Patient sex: M
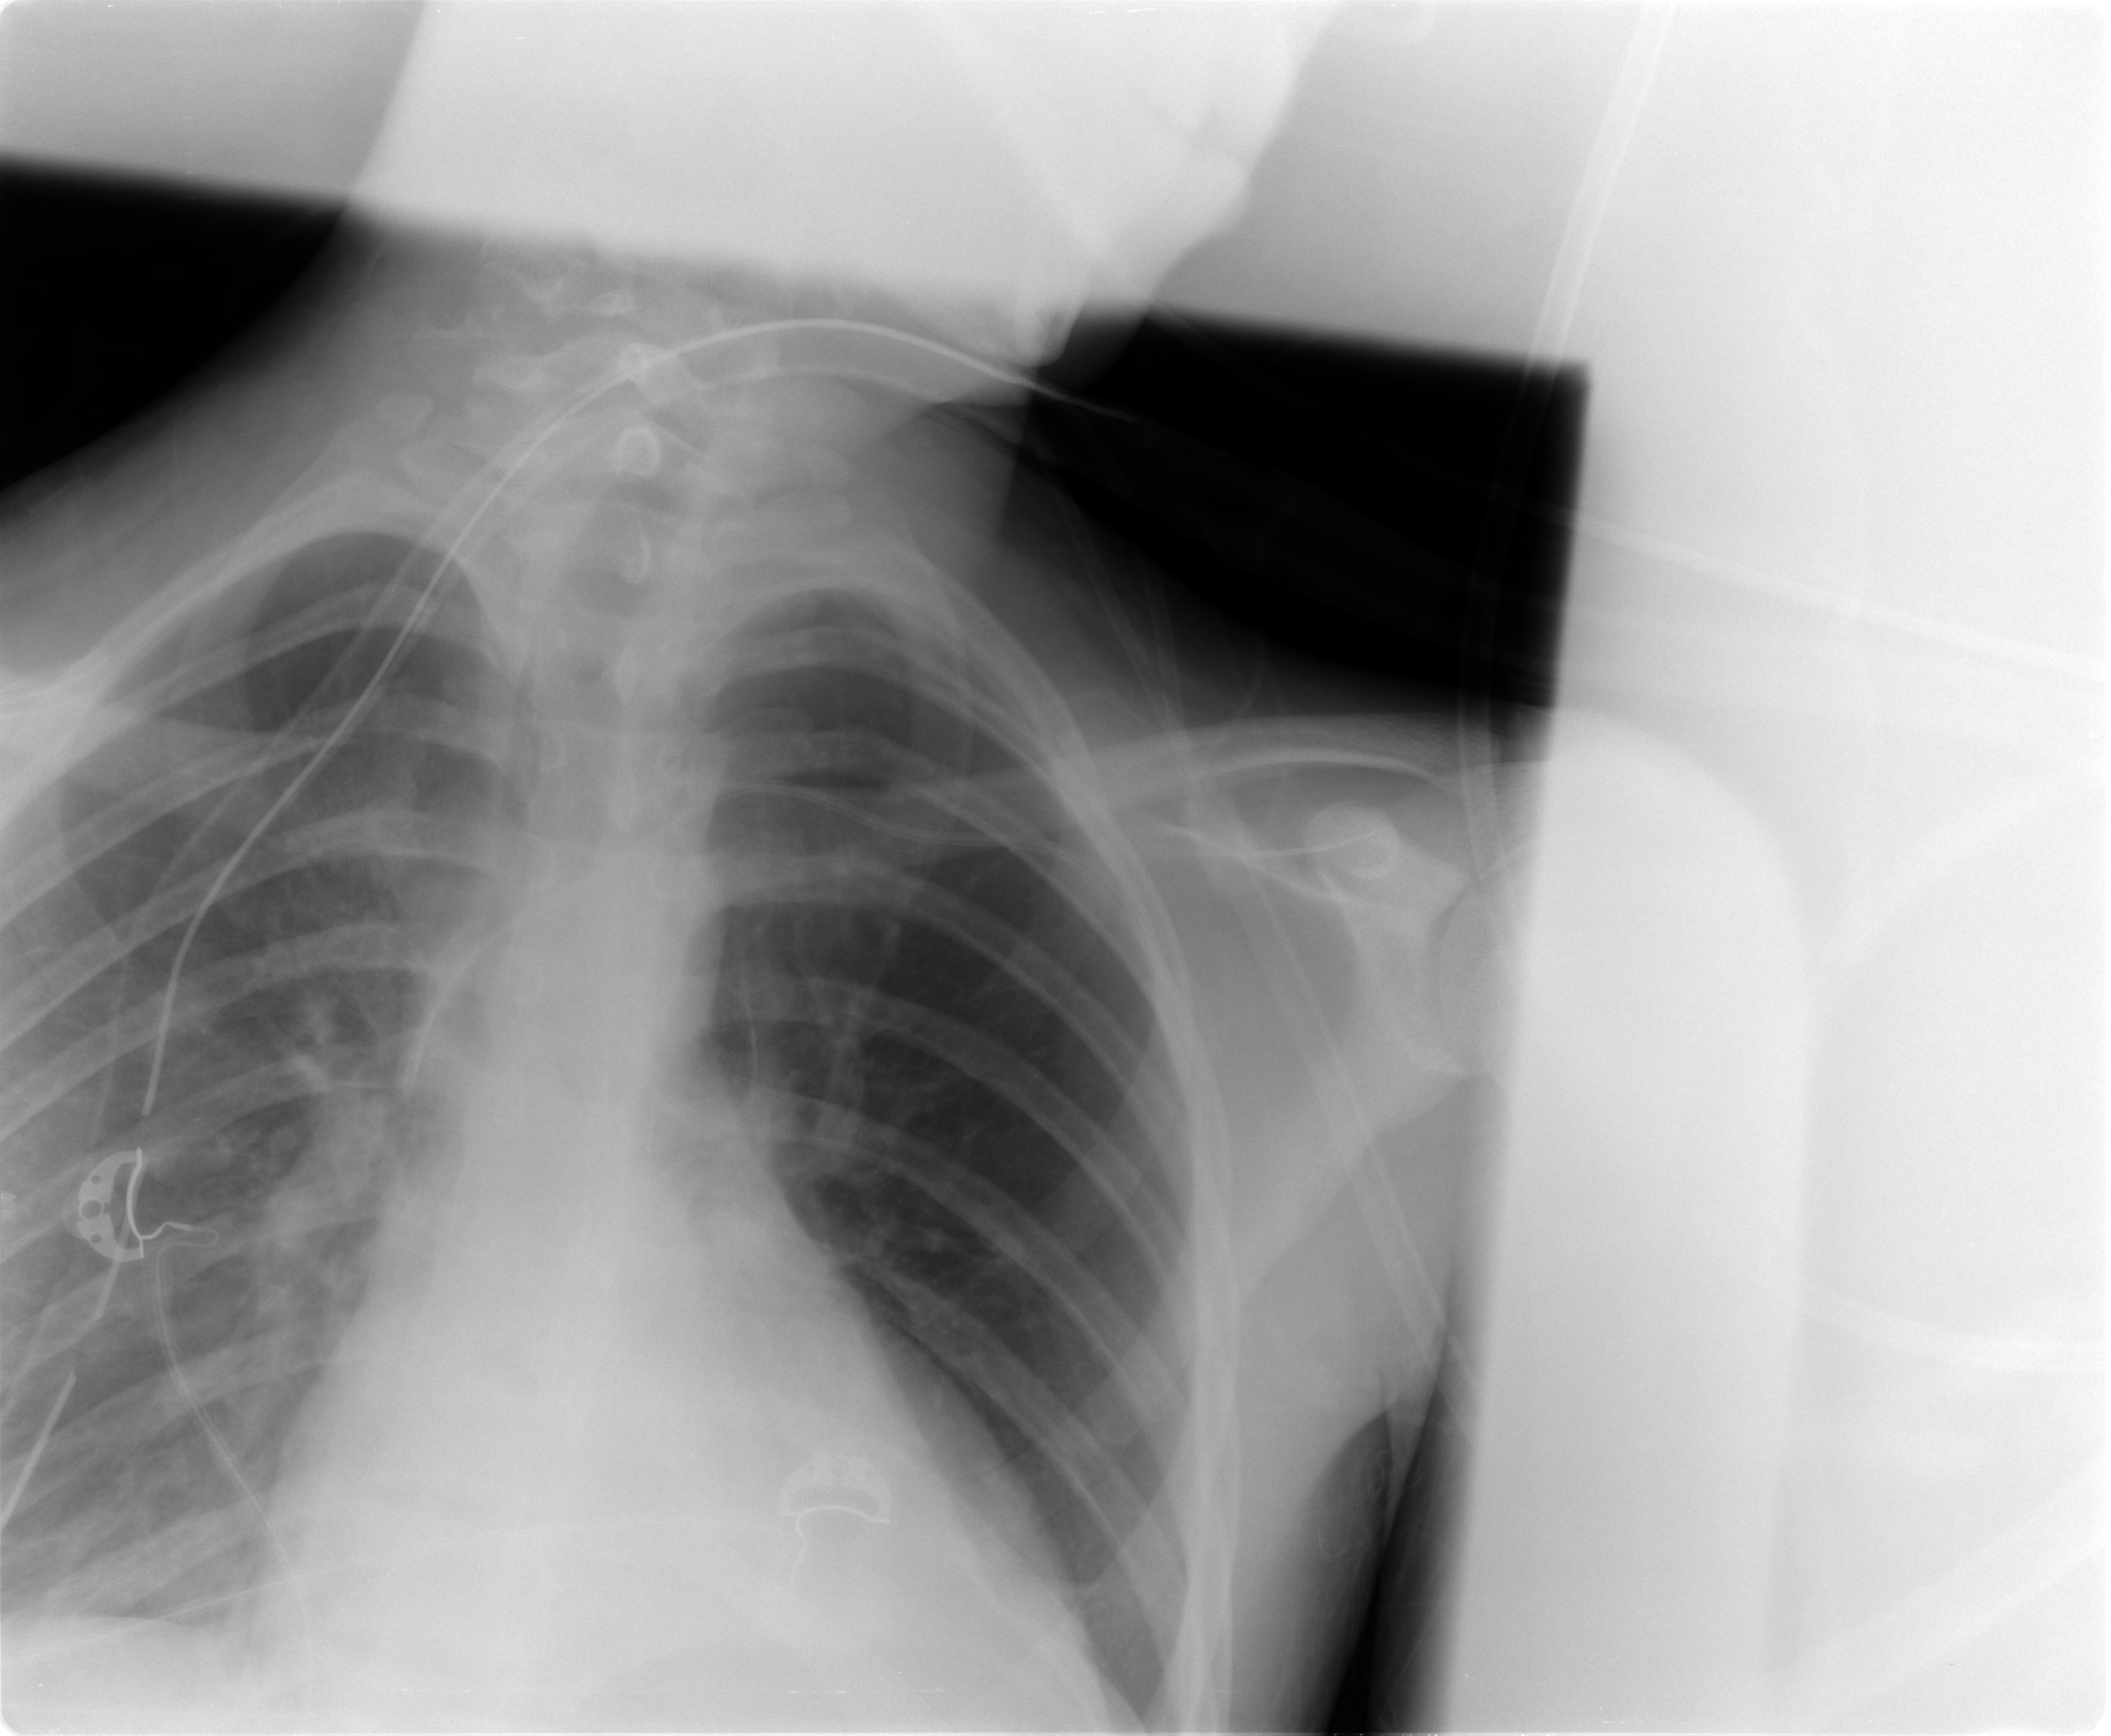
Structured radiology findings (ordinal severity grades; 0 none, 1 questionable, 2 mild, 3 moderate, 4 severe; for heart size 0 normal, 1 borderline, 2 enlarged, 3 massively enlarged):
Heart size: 0
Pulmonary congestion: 0
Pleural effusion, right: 3
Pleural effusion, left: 2
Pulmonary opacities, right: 0
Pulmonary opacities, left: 0
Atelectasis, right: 3
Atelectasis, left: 0